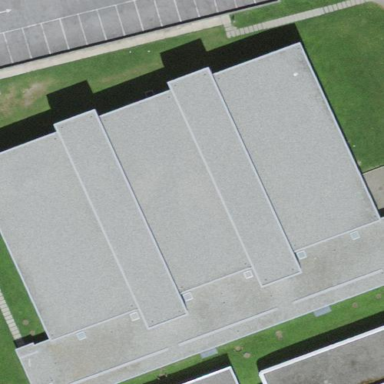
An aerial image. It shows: School building.